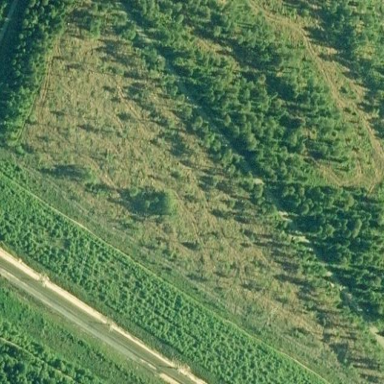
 likely man-made clearing in the landscape."